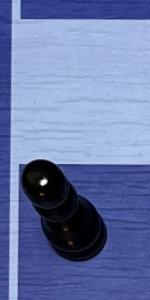
Label: Pawn_Black